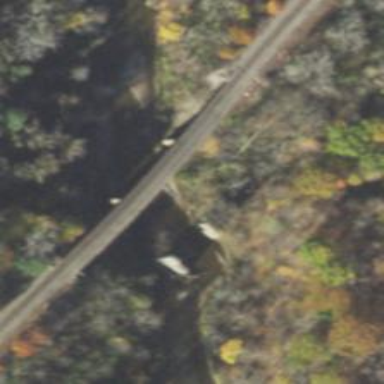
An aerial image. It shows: Abandoned railway bridge.